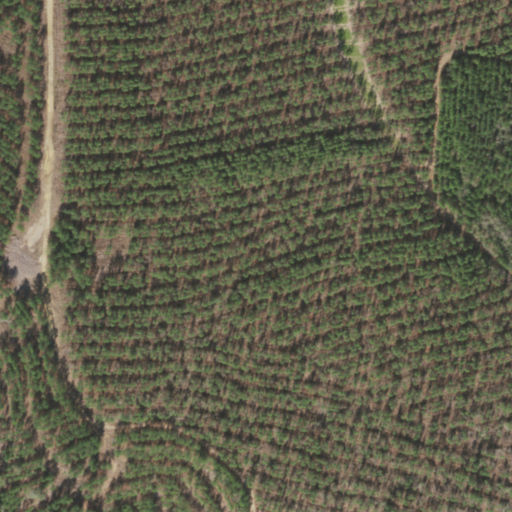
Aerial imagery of ridge(s) in Florida named Pleasant Ridge containing evergreen forest and open development